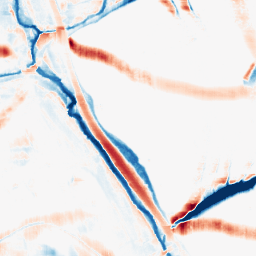
Category: morphological
Decomposition family: morphological_rect
Decomposition parameters: operation: average
width: 20
height: 20
Upsampling method: bilinear
Upsampling parameters: scale: 8
Upsampling scale: 8